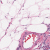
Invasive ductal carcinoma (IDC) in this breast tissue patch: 0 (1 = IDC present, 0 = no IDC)